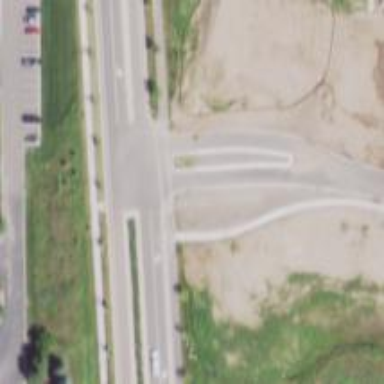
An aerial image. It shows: Marked asphalt cycleway with crossing.